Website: home-depot
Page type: billing-address
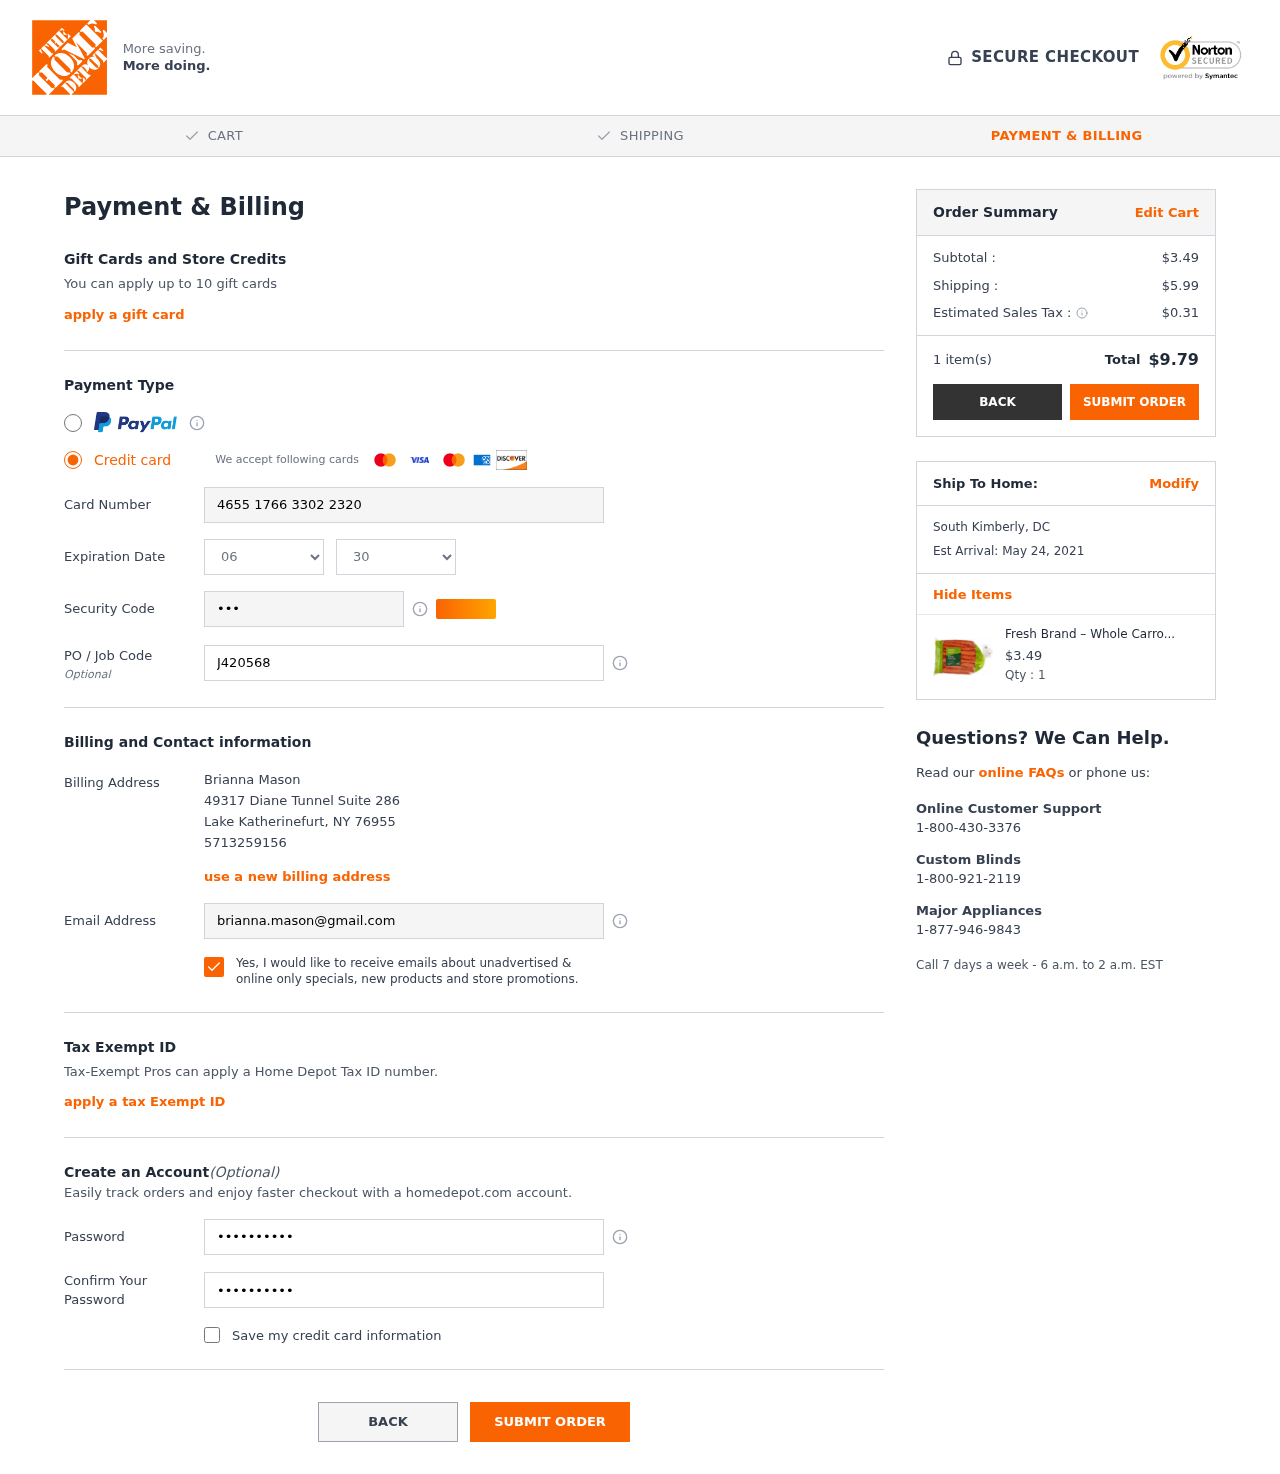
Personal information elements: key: PII_CARD_CVV
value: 590
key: PII_CARD_EXPIRY_MONTH
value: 06
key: PII_CARD_EXPIRY_YEAR
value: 30
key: PII_CARD_NUMBER
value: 4655 1766 3302 2320
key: PII_CITY
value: Lake Katherinefurt
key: PII_CITY2
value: South Kimberly
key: PII_EMAIL
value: brianna.mason@gmail.com
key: PII_FULLNAME
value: Brianna Mason
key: PII_JOB_CODE
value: J420568
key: PII_PHONE
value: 5713259156
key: PII_POSTCODE
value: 76955
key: PII_STATE_ABBR
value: NY
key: PII_STATE_ABBR2
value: DC
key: PII_STREET
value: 49317 Diane Tunnel Suite 286
Product elements: key: PRODUCT1_NAME
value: Fresh Brand – Whole Carrots, 5 lb
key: PRODUCT1_PRICE
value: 3.49
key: PRODUCT1_QUANTITY
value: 1
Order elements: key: ORDER_SUBTOTAL
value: $3.49
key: ORDER_SHIPPING_COST
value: $5.99
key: ORDER_TAX
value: $0.31
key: ORDER_NUM_ITEMS
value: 1 item(s)
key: ORDER_TOTAL
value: $9.79
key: ORDER_DELIVERY_DATE
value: Est Arrival: May 24, 2021